Question: I have a (x1, y1, x2, y2) intersecting a circle of radius r. How can I determine which intersection point is closest to (x1, y1)?

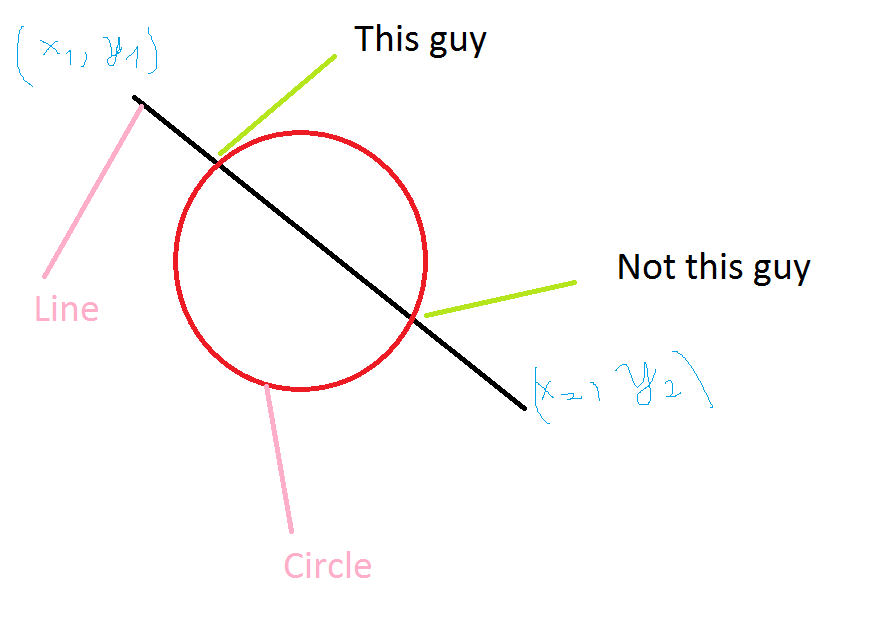
Answer: To do that first find the intersection points with the circle and then take the closest one to the line start point
So Check this code
'''
//cx,cy is center point of the circle
public PointF ClosestIntersection(float cx, float cy, float radius,
PointF lineStart, PointF lineEnd)
{
PointF intersection1;
PointF intersection2;
int intersections = FindLineCircleIntersections(cx, cy, radius, lineStart, lineEnd, out intersection1, out intersection2);
if (intersections == 1)
return intersection1; // one intersection
if (intersections == 2)
{
double dist1 = Distance(intersection1, lineStart);
double dist2 = Distance(intersection2, lineStart);
if (dist1 < dist2)
return intersection1;
else
return intersection2;
}
return PointF.Empty; // no intersections at all
}
private double Distance(PointF p1, PointF p2)
{
return Math.Sqrt(Math.Pow(p2.X - p1.X, 2) + Math.Pow(p2.Y - p1.Y, 2));
}
// Find the points of intersection.
private int FindLineCircleIntersections(float cx, float cy, float radius,
PointF point1, PointF point2, out
PointF intersection1, out PointF intersection2)
{
float dx, dy, A, B, C, det, t;
dx = point2.X - point1.X;
dy = point2.Y - point1.Y;
A = dx * dx + dy * dy;
B = 2 * (dx * (point1.X - cx) + dy * (point1.Y - cy));
C = (point1.X - cx) * (point1.X - cx) + (point1.Y - cy) * (point1.Y - cy) - radius * radius;
det = B * B - 4 * A * C;
if ((A <= <PHONE>) || (det < 0))
{
// No real solutions.
intersection1 = new PointF(float.NaN, float.NaN);
intersection2 = new PointF(float.NaN, float.NaN);
return 0;
}
else if (det == 0)
{
// One solution.
t = -B / (2 * A);
intersection1 = new PointF(point1.X + t * dx, point1.Y + t * dy);
intersection2 = new PointF(float.NaN, float.NaN);
return 1;
}
else
{
// Two solutions.
t = (float)((-B + Math.Sqrt(det)) / (2 * A));
intersection1 = new PointF(point1.X + t * dx, point1.Y + t * dy);
t = (float)((-B - Math.Sqrt(det)) / (2 * A));
intersection2 = new PointF(point1.X + t * dx, point1.Y + t * dy);
return 2;
}
}
'''
Intersection Code form here <URL>